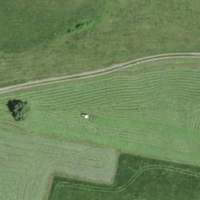
EUNIS habitat code: 52
Species observed at this site:
Stellaria graminea